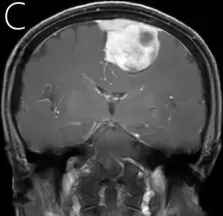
Post-contrast MRI (A-C) showing a large irregular mass with heterogeneous enhancement in the left frontal lobe with mild peritumoral edema.
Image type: radiology (mri)